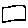
Label: square